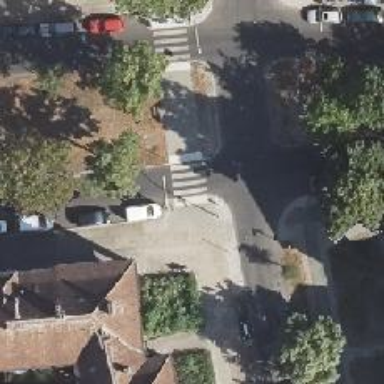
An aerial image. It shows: Marked footway crossing with zebra crossing island.